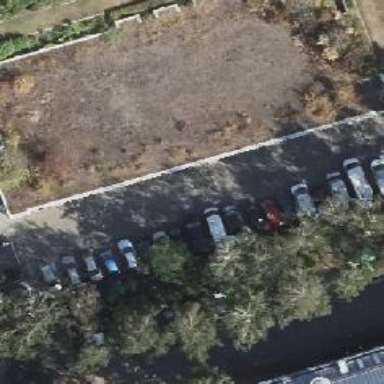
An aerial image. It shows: Parking entrance.